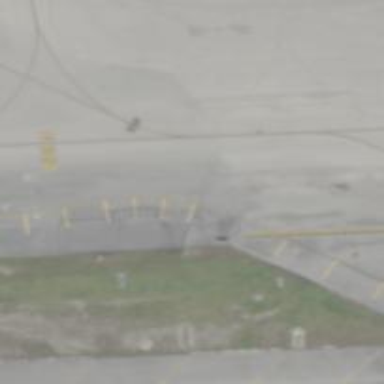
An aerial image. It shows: View of taxiway at the airport.